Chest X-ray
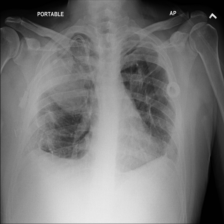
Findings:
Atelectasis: negative
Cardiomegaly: negative
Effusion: negative
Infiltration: negative
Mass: positive
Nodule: negative
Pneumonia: negative
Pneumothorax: negative
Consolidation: negative
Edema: negative
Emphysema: negative
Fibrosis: negative
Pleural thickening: negative
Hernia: negative